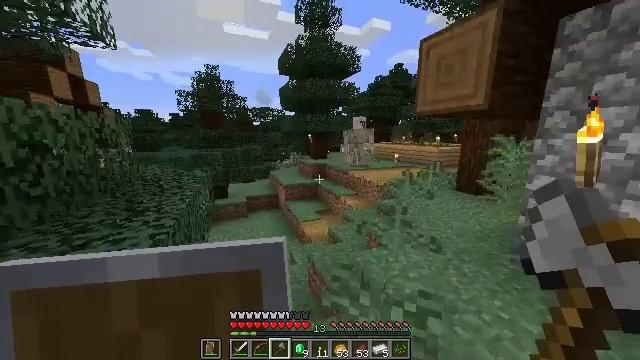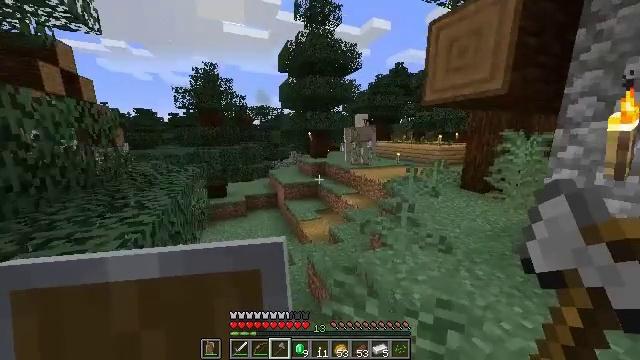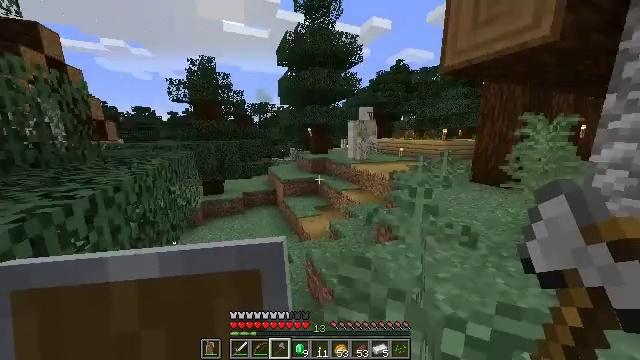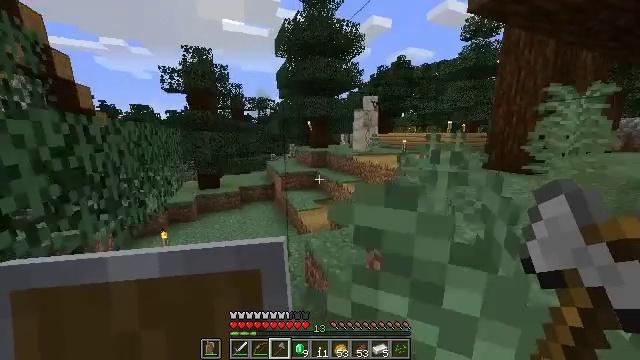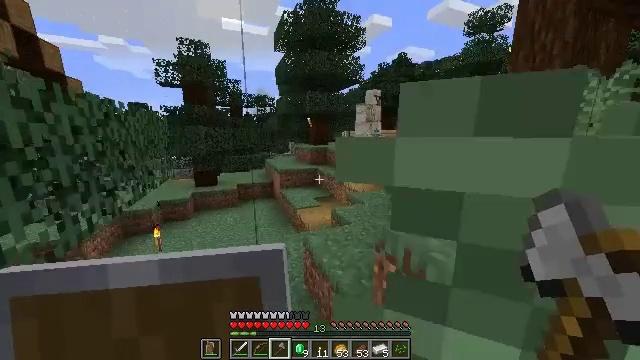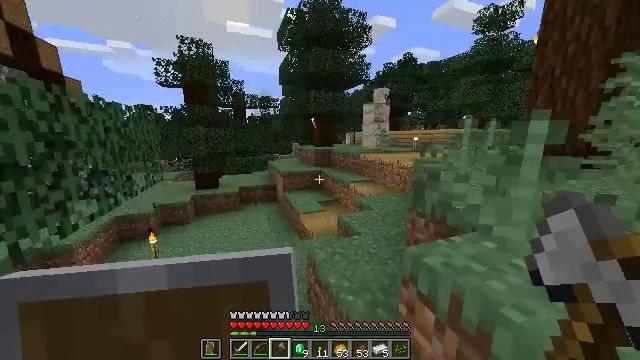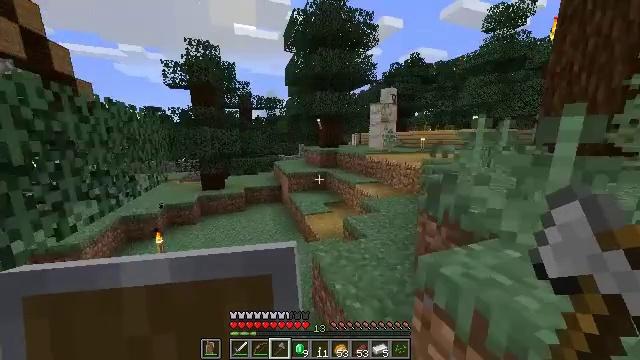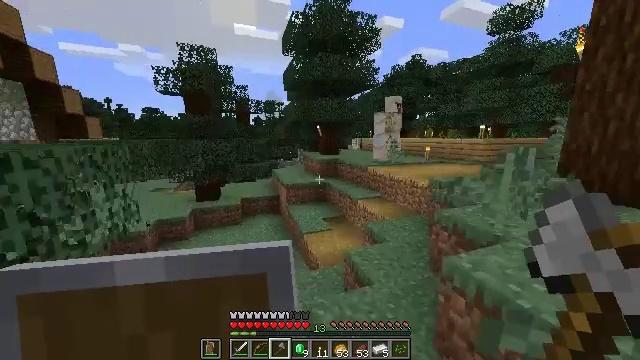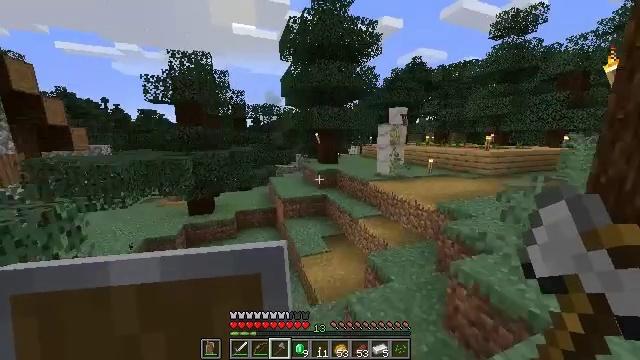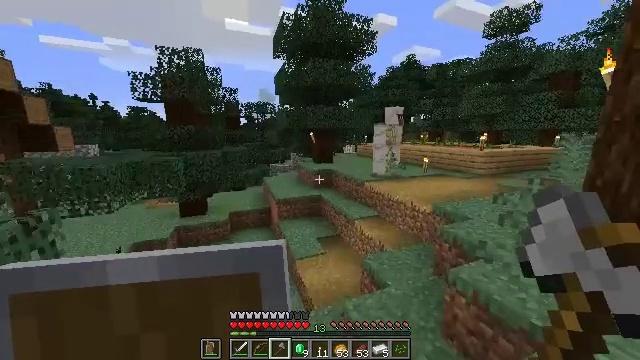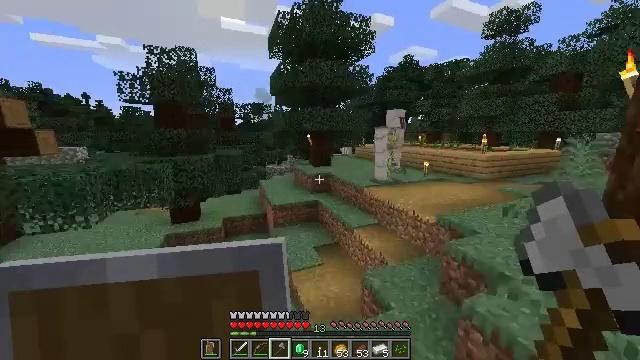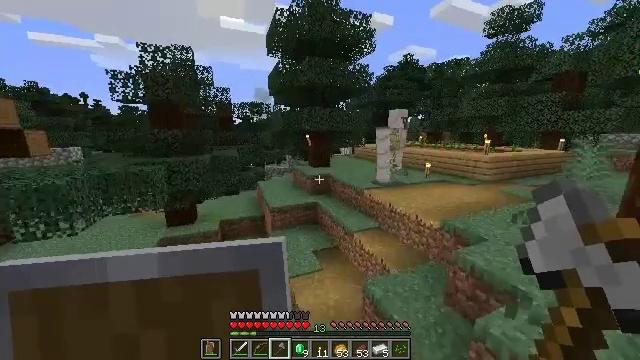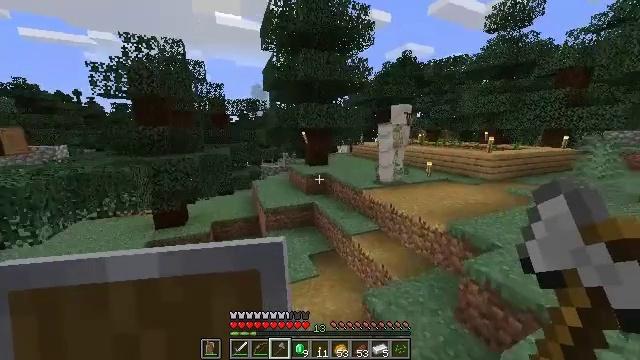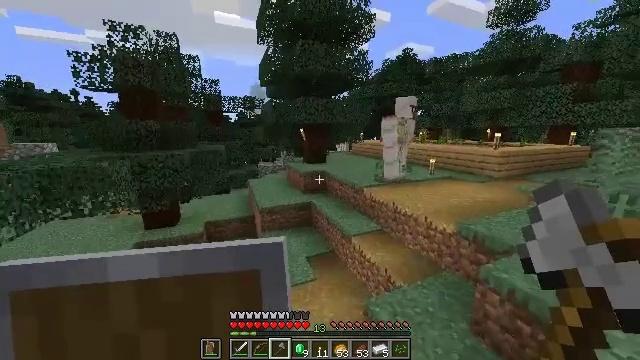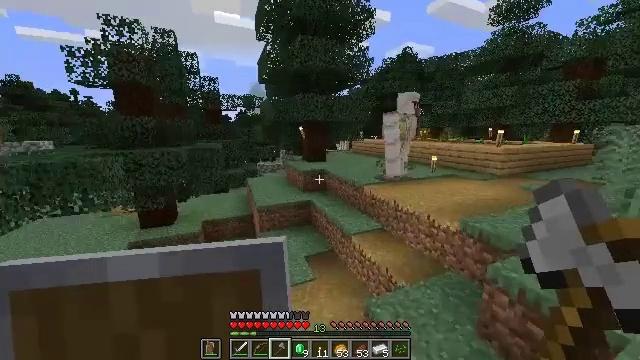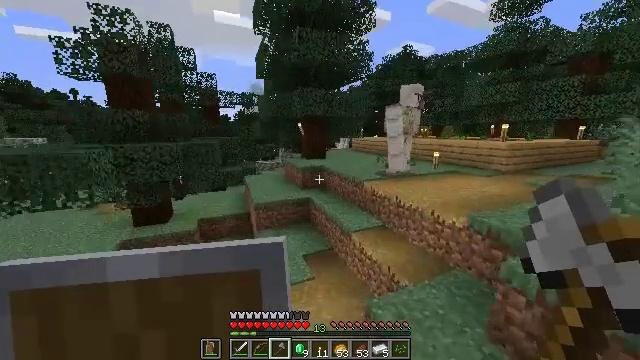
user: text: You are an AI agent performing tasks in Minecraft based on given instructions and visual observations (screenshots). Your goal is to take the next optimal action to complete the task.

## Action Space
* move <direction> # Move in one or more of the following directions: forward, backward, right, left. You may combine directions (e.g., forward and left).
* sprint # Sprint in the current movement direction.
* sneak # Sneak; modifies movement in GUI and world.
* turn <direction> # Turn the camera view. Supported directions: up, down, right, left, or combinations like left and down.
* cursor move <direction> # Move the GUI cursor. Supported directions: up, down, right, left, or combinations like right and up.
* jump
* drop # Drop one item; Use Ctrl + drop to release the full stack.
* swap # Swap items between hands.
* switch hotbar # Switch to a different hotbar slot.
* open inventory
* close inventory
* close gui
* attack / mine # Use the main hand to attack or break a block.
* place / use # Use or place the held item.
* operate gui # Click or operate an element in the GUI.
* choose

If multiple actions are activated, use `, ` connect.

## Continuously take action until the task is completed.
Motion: motion action
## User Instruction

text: Hold left click to mine the cobblestone wall.
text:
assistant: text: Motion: move forward
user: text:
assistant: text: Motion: move forward
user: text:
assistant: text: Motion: move forward
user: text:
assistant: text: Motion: move forward
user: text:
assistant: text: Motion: move forward, turn left
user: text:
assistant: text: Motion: move forward, turn left, jump
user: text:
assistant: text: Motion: move forward, jump
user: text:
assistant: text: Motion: move forward, jump
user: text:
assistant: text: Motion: move forward, turn right
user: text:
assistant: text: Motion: move forward and move right
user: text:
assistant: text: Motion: move forward and move right
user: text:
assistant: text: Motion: move forward and move right
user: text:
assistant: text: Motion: move forward
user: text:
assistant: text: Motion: move forward and move right
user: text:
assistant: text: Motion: move forward and move right
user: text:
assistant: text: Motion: move forward
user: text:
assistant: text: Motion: move forward
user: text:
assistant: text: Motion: move forward
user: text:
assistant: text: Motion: move forward
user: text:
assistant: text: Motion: move forward, turn left
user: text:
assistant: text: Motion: move forward, turn left
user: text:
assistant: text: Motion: move forward, turn left
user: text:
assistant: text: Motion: move forward, jump
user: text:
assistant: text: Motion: move forward, jump
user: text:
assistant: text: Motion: move forward, turn right, jump
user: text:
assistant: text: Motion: move forward, turn right
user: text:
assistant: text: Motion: move forward
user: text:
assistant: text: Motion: move forward
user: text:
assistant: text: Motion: move forward, turn right and up, jump
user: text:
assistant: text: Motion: move forward, turn right, jump